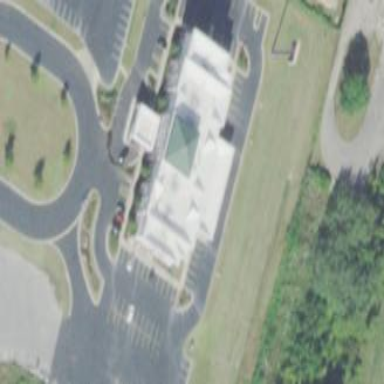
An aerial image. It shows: Hotel building.